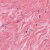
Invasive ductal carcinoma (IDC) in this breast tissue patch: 0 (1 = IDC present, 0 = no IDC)